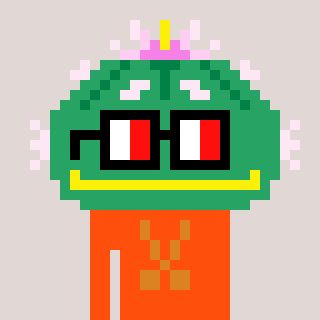
a pixel art character with square glasses with black frames and red eyes, a peyote-shaped head and a orange-colored body on a warm background